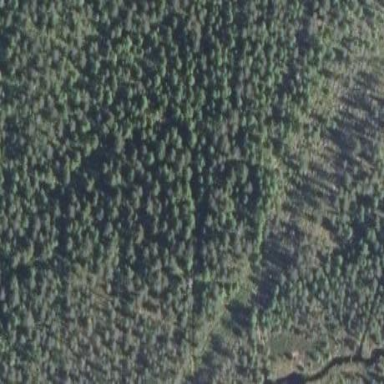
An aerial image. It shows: Woodland with needle-leaved trees.